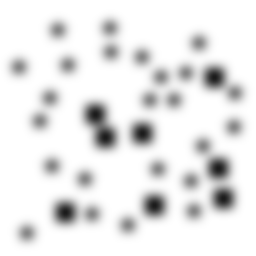
Squares: 8
Triangles: 0
Stars: 24
Total shapes: 32